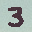
Label: 3